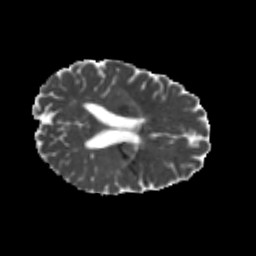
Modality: MD
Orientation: axial
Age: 23
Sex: female
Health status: healthy
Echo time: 0.074 s